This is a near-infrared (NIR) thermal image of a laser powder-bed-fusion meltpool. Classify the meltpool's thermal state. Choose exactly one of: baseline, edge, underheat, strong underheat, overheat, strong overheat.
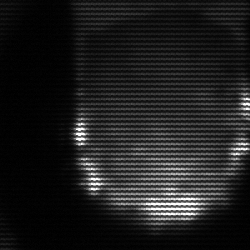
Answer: baseline